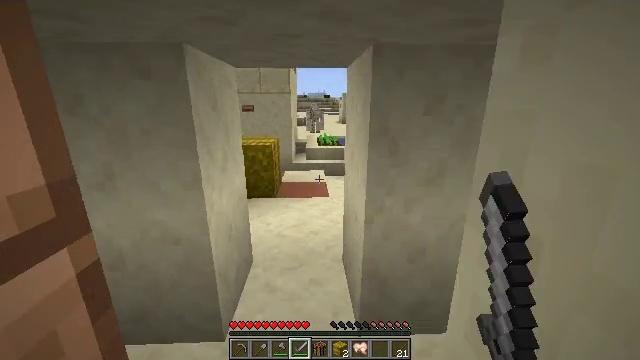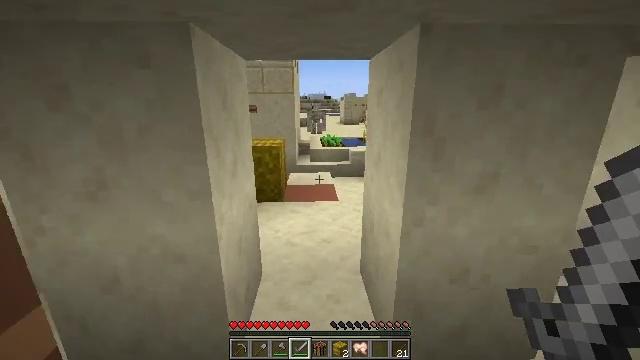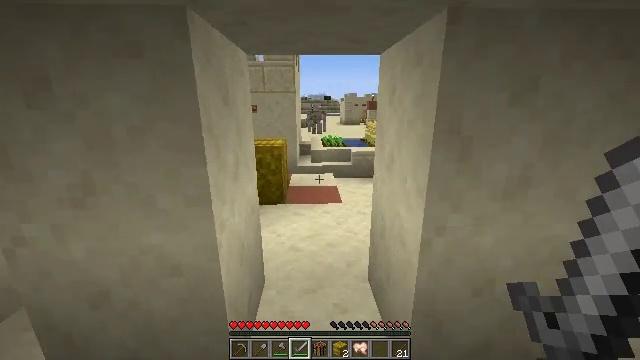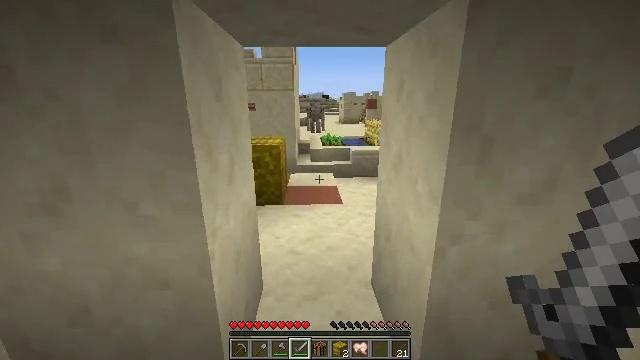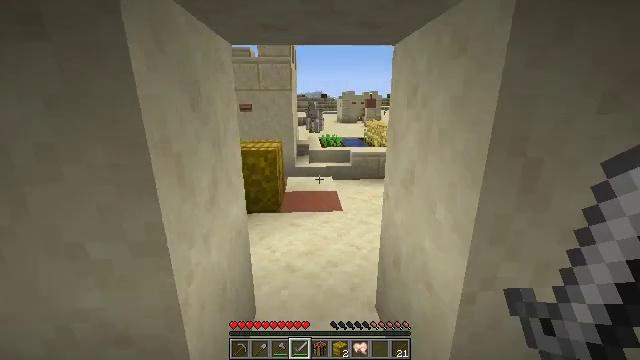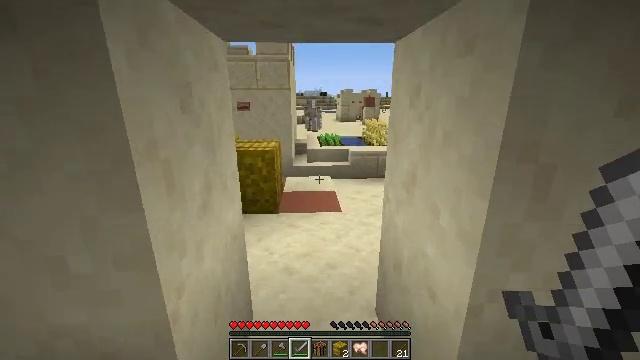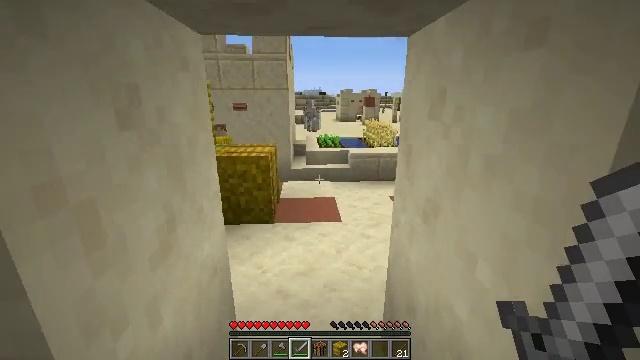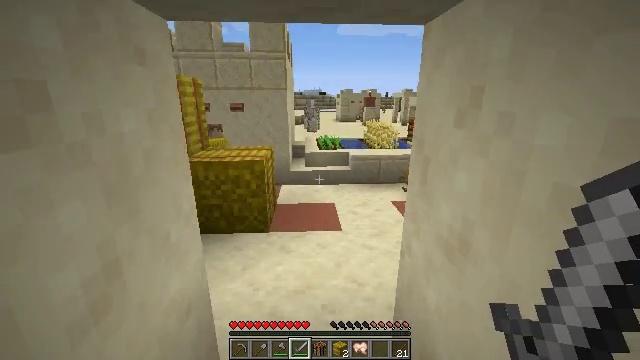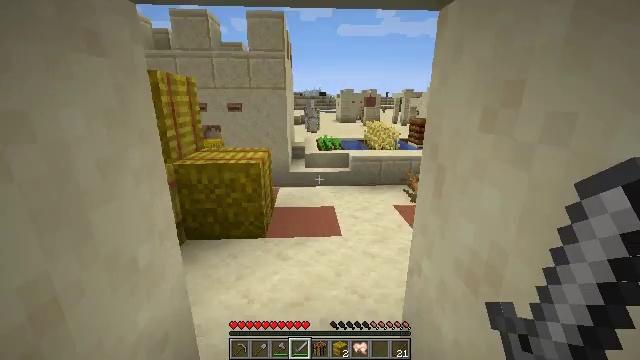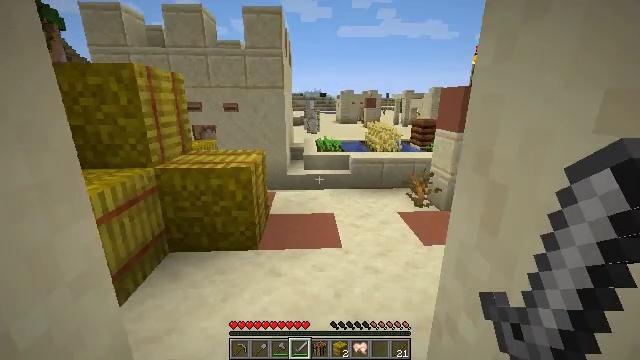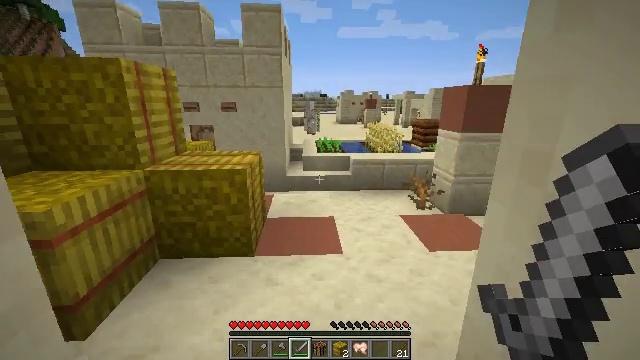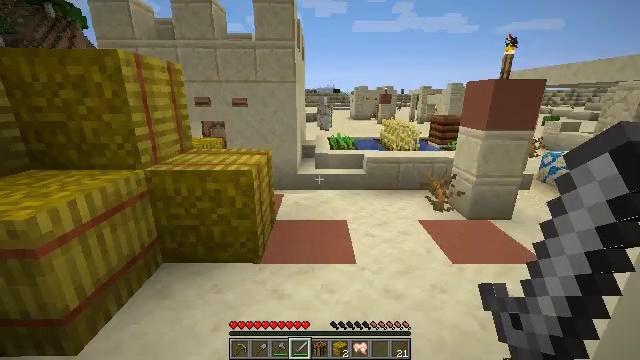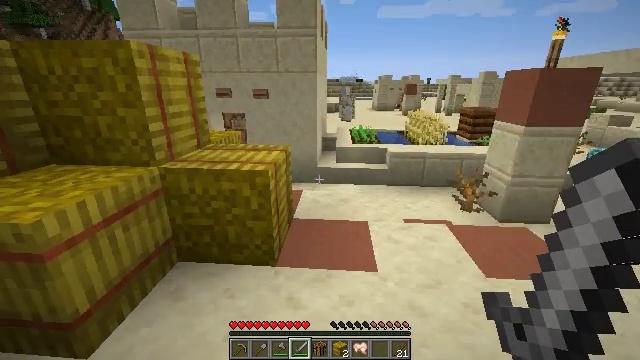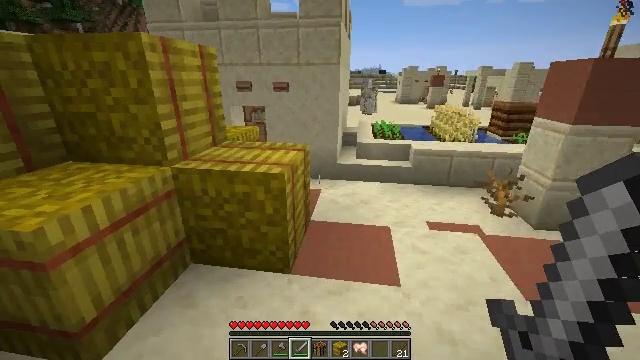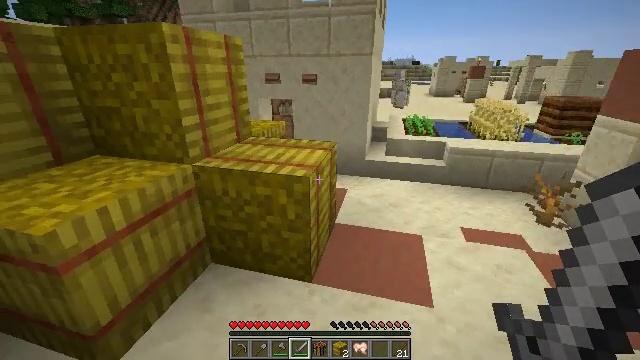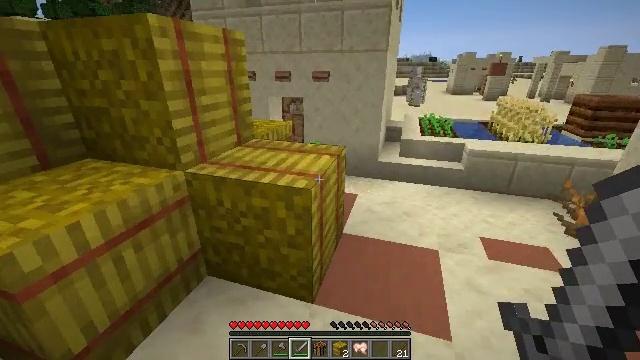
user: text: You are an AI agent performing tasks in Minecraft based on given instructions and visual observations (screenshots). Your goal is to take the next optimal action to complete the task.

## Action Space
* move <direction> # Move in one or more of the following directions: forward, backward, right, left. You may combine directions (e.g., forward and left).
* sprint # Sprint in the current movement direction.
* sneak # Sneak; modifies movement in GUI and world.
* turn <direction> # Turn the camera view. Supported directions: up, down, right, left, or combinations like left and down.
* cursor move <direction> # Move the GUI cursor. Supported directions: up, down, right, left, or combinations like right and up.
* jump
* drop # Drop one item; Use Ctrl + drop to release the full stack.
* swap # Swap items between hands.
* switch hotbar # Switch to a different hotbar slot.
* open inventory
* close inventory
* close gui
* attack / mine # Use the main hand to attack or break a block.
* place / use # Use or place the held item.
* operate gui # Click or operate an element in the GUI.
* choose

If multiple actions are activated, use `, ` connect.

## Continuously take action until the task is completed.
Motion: motion action
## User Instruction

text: Break the hay block to collect it.
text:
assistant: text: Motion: move forward and move left
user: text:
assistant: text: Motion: move forward and move left
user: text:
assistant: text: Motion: move forward and move left
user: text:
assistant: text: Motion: move forward
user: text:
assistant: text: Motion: move forward
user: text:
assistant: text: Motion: move forward
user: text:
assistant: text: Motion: move forward
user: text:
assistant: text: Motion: move forward
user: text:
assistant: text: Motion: move forward
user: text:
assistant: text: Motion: move forward
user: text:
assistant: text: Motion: move forward, turn left
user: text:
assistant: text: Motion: move forward, turn left and down
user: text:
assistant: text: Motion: move forward, turn left and down
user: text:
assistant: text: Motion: move forward, turn left and down
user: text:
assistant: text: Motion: move forward and move right, turn left
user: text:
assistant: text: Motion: move forward and move right, turn left
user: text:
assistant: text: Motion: move forward and move right, turn left
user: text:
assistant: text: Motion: move forward and move right, turn left and down, attack / mine
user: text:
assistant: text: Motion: turn left and down, attack / mine
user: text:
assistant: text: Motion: turn left, attack / mine
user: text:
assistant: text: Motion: turn left and down, attack / mine
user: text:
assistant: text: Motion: turn left and down, attack / mine
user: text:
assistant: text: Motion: turn left and up, attack / mine
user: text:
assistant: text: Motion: turn left and up, attack / mine
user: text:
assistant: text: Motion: attack / mine
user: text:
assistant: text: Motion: attack / mine
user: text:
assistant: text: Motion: attack / mine
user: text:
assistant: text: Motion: attack / mine
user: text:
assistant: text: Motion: attack / mine
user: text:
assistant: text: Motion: attack / mine